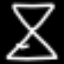
Label: hourglass